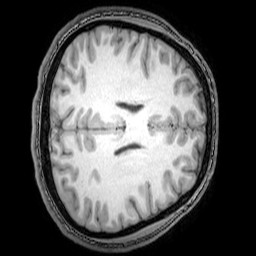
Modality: T1w
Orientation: axial
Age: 24
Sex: male
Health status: healthy
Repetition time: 0.081 s
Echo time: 0.037 s